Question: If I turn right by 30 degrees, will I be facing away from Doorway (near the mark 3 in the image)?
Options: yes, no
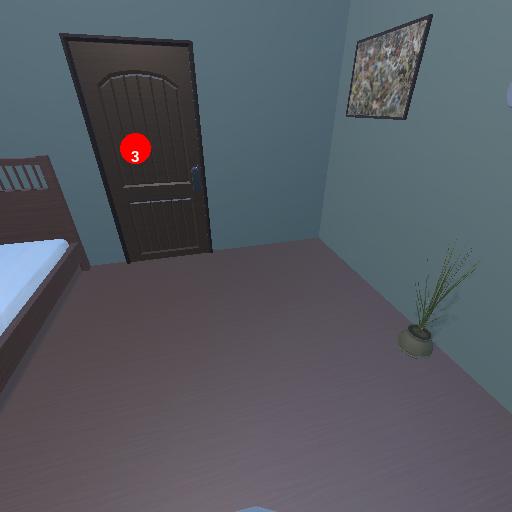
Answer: yes